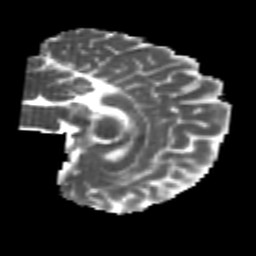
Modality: MD
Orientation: sagittal
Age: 22
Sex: female
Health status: healthy
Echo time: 0.074 s